Interaction volume radius: 5 \u00c5
Interaction volume height: 15 \u00c5
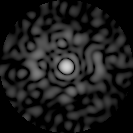
Disorder parameter: 0.9001